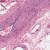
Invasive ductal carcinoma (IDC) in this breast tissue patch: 0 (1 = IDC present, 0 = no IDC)